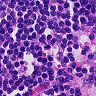
Metastatic tissue present: no